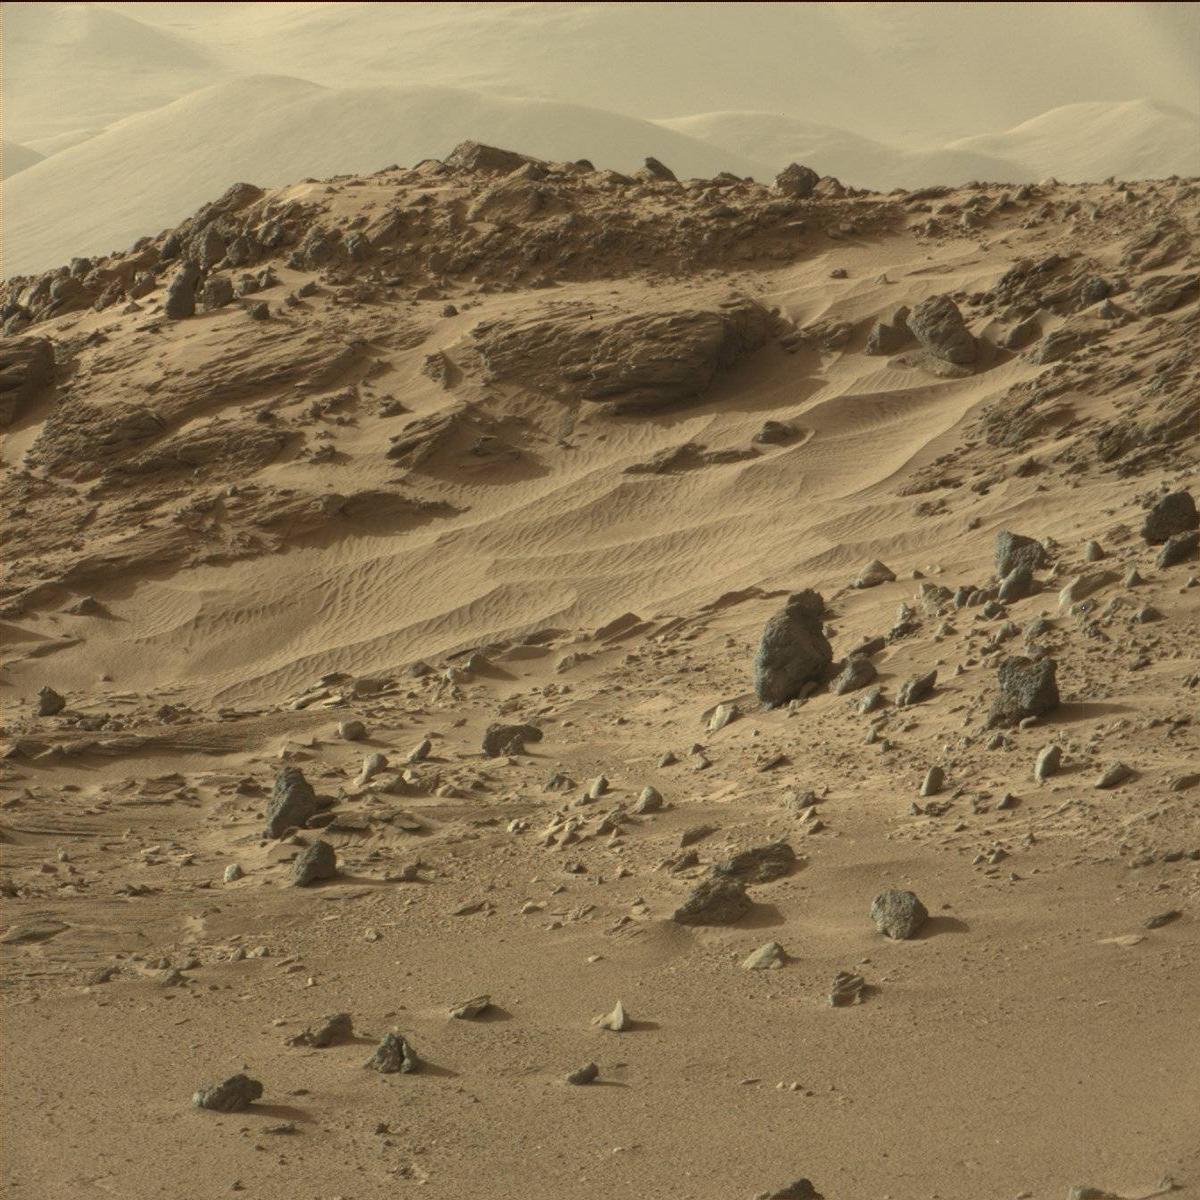
Terrain classes present: Bedrock, Ridge, Rock, Sand / Soil